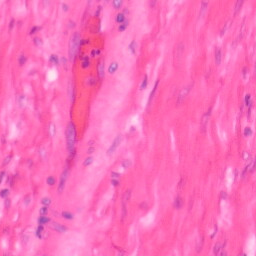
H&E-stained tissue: Colon